Question: I need a control like this:

This is from the Microsoft Word: Insert => Symbols.
1. This dialog has a grid-like control with a list of Unicode Characters;
2. You can select any character;
3. The selected character's Unicode is displayed;
4. User cannot edit the character;
Besides, I need to extend it's feature:
1. User can delete the cell with the selected character;
2. User can add a list of characters (from a file or whatever).
I'm asking what built-in controls I should use to implement this specific control.
Thanks.
Peter
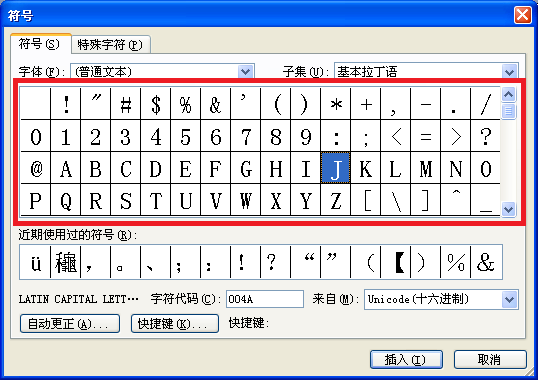
Answer: I was able to create a simple mock up using the standard <URL> control.

'''
private void InitilizeDataGridView(DataGridView view)
{
var defaultCellStyle = new DataGridViewCellStyle();
defaultCellStyle.ForeColor = SystemColors.ControlText;
defaultCellStyle.WrapMode = DataGridViewTriState.False;
defaultCellStyle.SelectionBackColor = SystemColors.Highlight;
defaultCellStyle.BackColor = System.Drawing.SystemColors.Window;
defaultCellStyle.SelectionForeColor = SystemColors.HighlightText;
defaultCellStyle.Alignment = System.Windows.Forms.DataGridViewContentAlignment.MiddleCenter;
defaultCellStyle.Font = new Font("Microsoft Sans Serif", 12F, System.Drawing.FontStyle.Regular, System.Drawing.GraphicsUnit.Point, ((0)));
view.DefaultCellStyle = defaultCellStyle;
view.MultiSelect = false;
view.RowHeadersVisible = false;
view.AllowUserToAddRows = false;
view.ColumnHeadersVisible = false;
view.AllowUserToResizeRows = false;
view.AllowUserToDeleteRows = false;
view.AllowUserToOrderColumns = true;
view.AllowUserToResizeColumns = false;
view.BackgroundColor = SystemColors.Control;
for(var i = 0; i < 16; i++)
{
view.Columns.Add(new DataGridViewTextBoxColumn { AutoSizeMode = DataGridViewAutoSizeColumnMode.Fill, Resizable = DataGridViewTriState.False });
}
DataGridViewRow row = null;
for (int index = 32, cell = 0; index < 255; index++, cell++)
{
if(cell % 16 == 0)
{
if(row != null)
{
view.Rows.Add(row);
}
row = new DataGridViewRow { Height = 40 };
row.CreateCells(view);
cell = 0;
}
if (row != null)
{
row.Cells[cell].Value = Char.ConvertFromUtf32(index);
}
}
}
'''